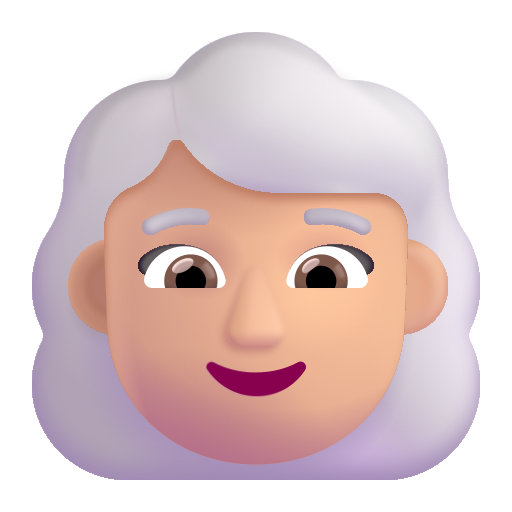
woman white hair color  light